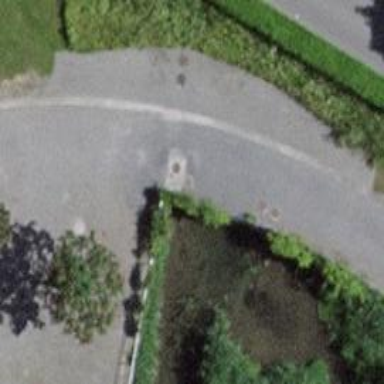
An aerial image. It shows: Path surfaced with fine gravel.